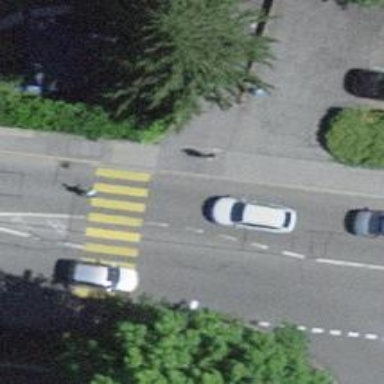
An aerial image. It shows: Marked crossing with zebra stripes on the road.